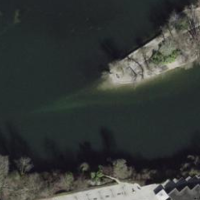
EUNIS habitat code: 15
Species observed at this site:
Alopochen aegyptiaca
Theodoxus fluviatilis